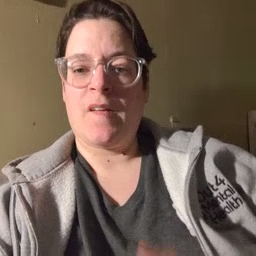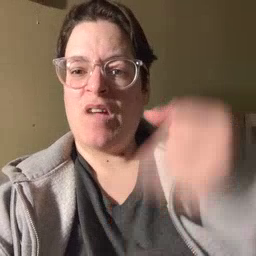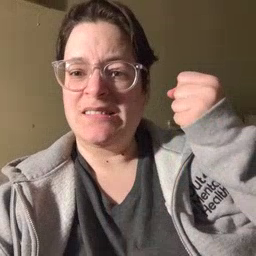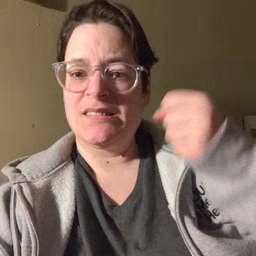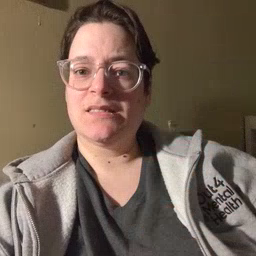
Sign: fast